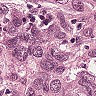
Metastatic tissue present: yes